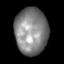
Tissue: lung
Cell type: Epithelial cells
Senescence score: 0.2184
Nuclear area (px): 1503
Mean DAPI intensity: 131.641